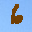
Label: 6